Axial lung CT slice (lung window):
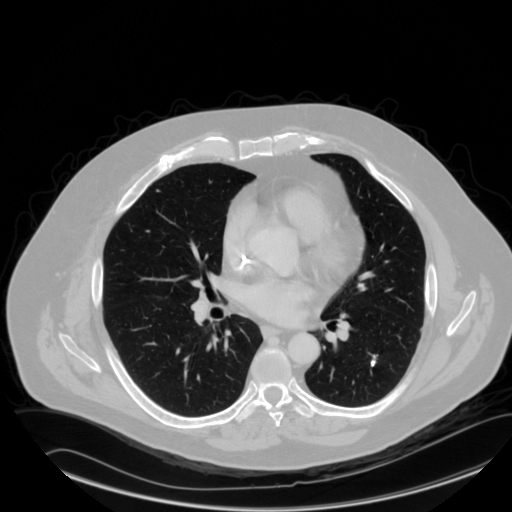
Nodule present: yes
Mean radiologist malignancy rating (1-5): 1.75